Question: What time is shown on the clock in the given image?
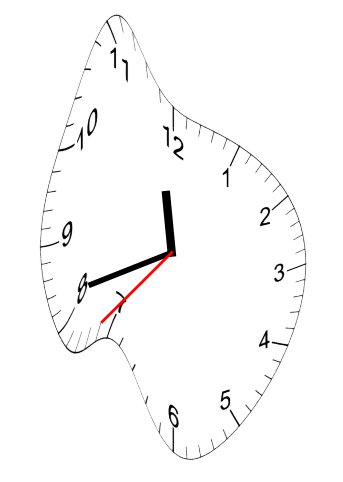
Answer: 11:41:37